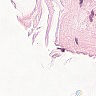
Metastatic tissue present: no